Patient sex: F
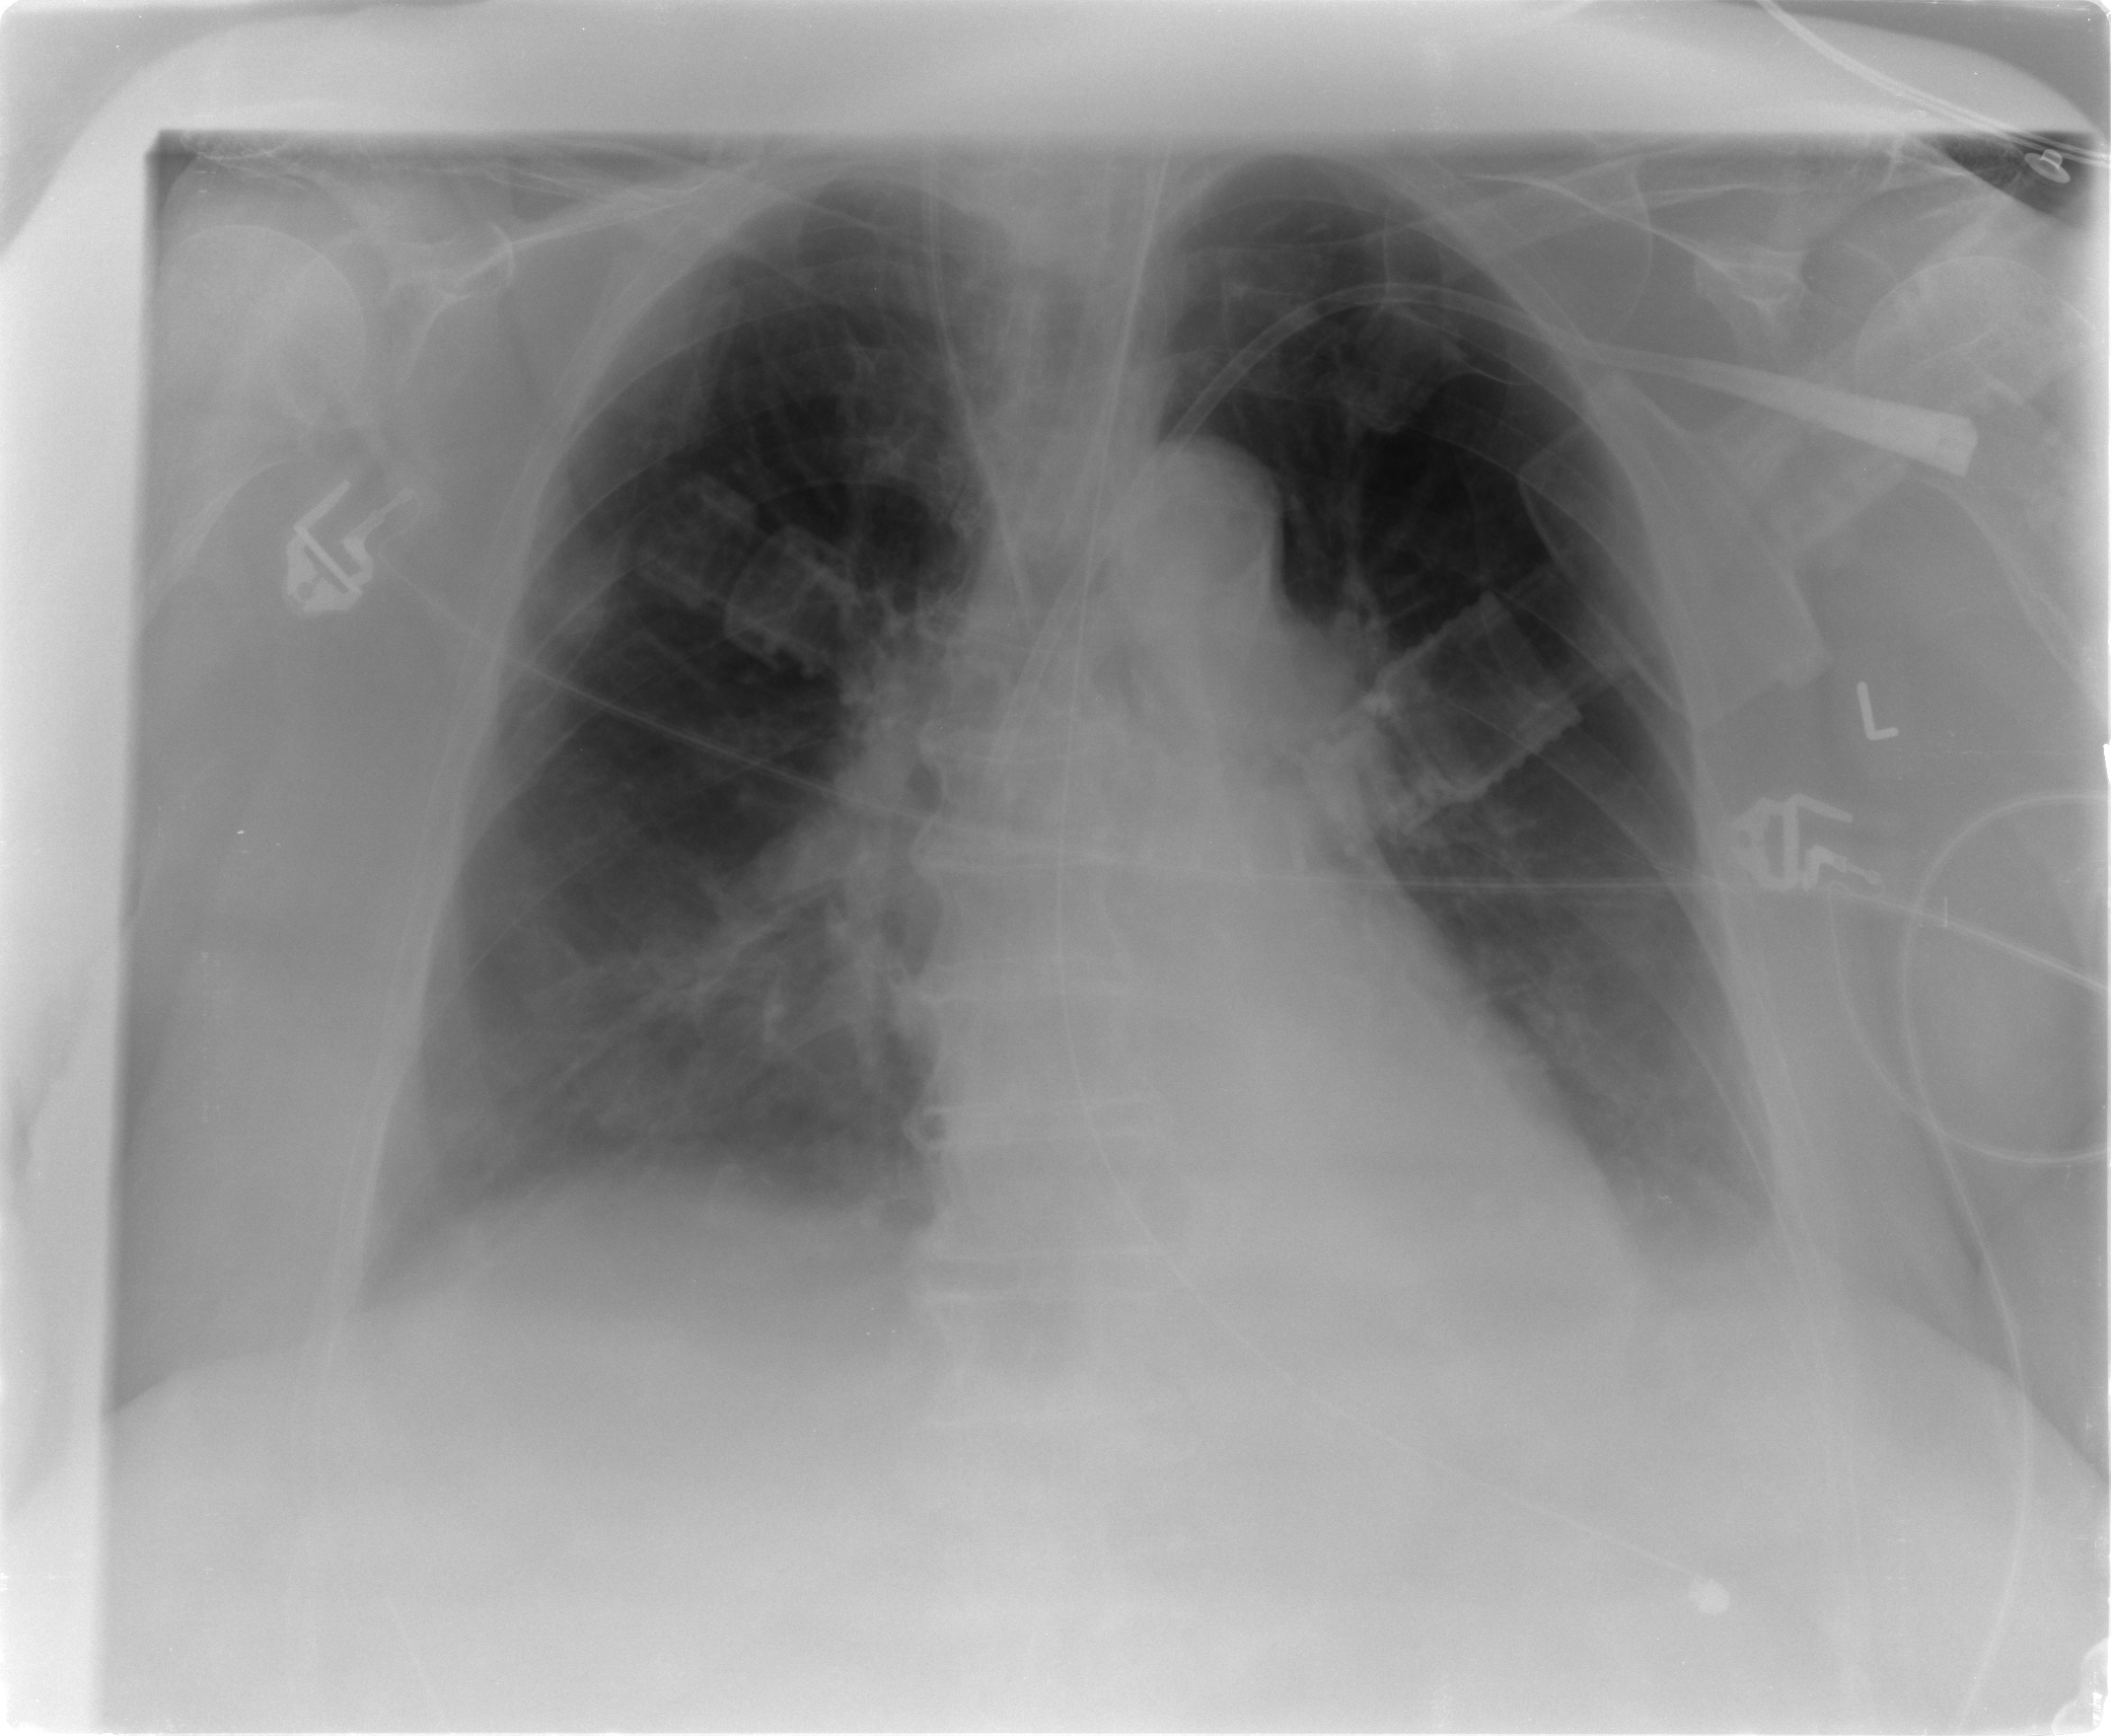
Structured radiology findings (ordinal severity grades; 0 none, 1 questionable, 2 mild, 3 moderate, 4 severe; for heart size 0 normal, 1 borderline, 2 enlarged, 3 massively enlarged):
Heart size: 0
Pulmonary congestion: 2
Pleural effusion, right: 1
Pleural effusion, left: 1
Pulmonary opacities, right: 0
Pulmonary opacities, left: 0
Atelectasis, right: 2
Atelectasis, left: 1